This time-frequency spectrogram was computed from a bearing vibration snapshot; brighter regions carry more energy. Classify the bearing condition as one of: normal, inner_race, outer_race, ball.
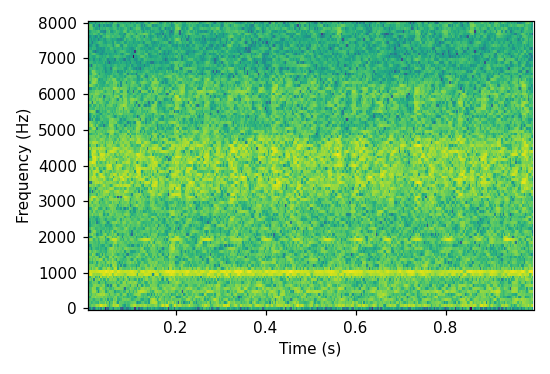
Answer: normal